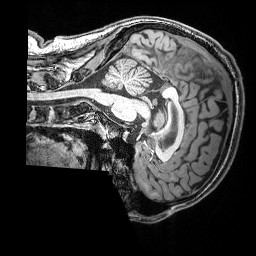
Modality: T1w
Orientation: sagittal
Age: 21
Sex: male
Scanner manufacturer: siemens
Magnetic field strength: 3 T
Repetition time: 2.53 s
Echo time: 0.00388 s